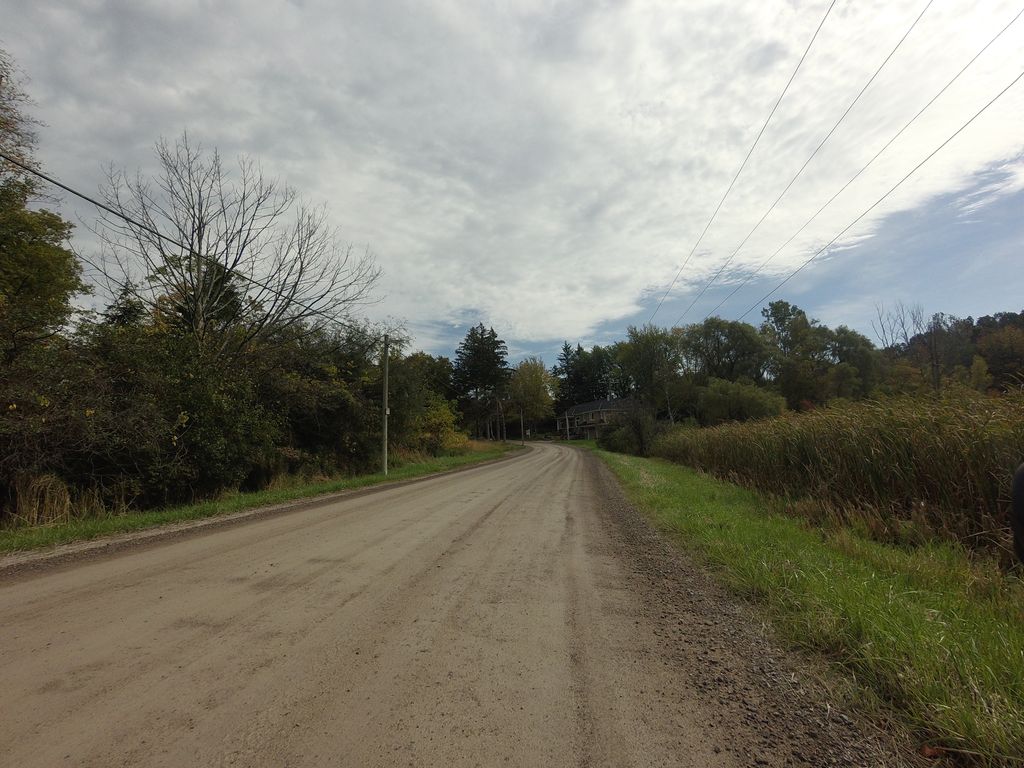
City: hamilton